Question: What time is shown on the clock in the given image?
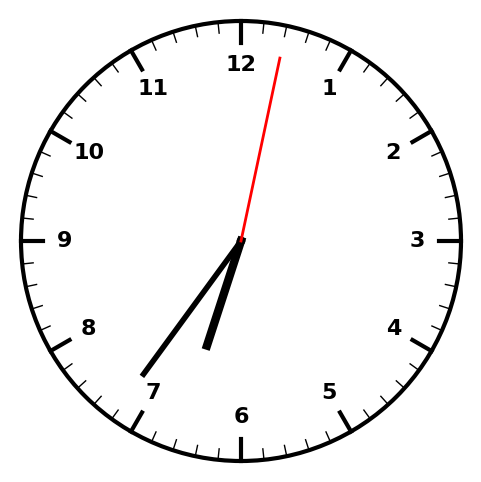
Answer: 06:36:02